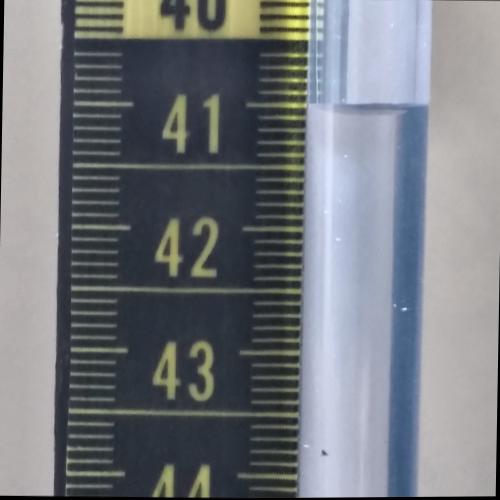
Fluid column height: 41.0 cm